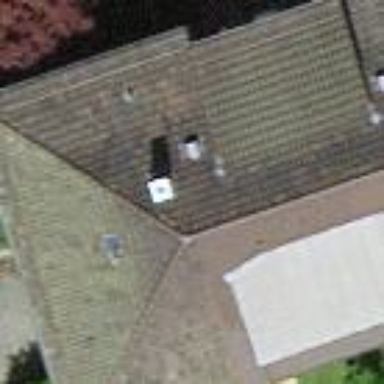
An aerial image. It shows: House with pyramidal roof shape.